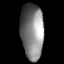
Tissue: lung
Cell type: Epithelial cells
Senescence score: 0.2154
Nuclear area (px): 1256
Mean DAPI intensity: 127.666